Field crop: maize
Growth stage: 2
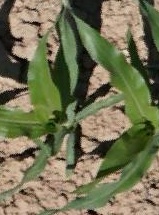
Species: maize